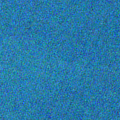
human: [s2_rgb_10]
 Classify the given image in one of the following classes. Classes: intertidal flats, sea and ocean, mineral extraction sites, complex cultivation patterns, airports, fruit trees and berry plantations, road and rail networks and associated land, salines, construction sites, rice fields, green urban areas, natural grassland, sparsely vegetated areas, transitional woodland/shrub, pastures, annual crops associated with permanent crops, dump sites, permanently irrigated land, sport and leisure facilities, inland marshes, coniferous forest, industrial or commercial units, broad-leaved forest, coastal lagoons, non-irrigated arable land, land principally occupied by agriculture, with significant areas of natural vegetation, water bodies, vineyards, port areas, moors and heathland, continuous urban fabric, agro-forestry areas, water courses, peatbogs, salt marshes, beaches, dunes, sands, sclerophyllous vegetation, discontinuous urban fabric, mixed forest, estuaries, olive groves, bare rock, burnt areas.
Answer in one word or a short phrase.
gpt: sea and ocean